Field crop: maize
Growth stage: 2
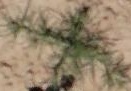
Species: salsola